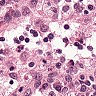
Metastatic tissue present: no